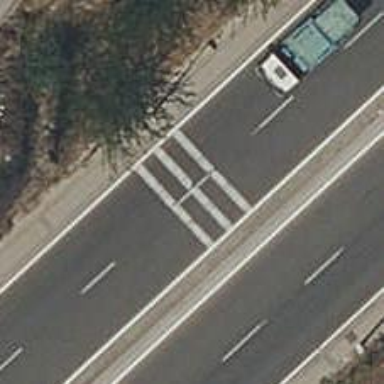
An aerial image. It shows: Rumble strip for traffic calming.